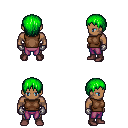
a pixel art fantasy rpg character, male body template, human, dark skin, brown sleeveless shirt, magenta pants, green plain hairstyle, metal gloves, maroon shoes, four views (front, back, left, right), 2x2 character sprite sheet, small pixel art, hard edges, no anti-aliasing